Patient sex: F
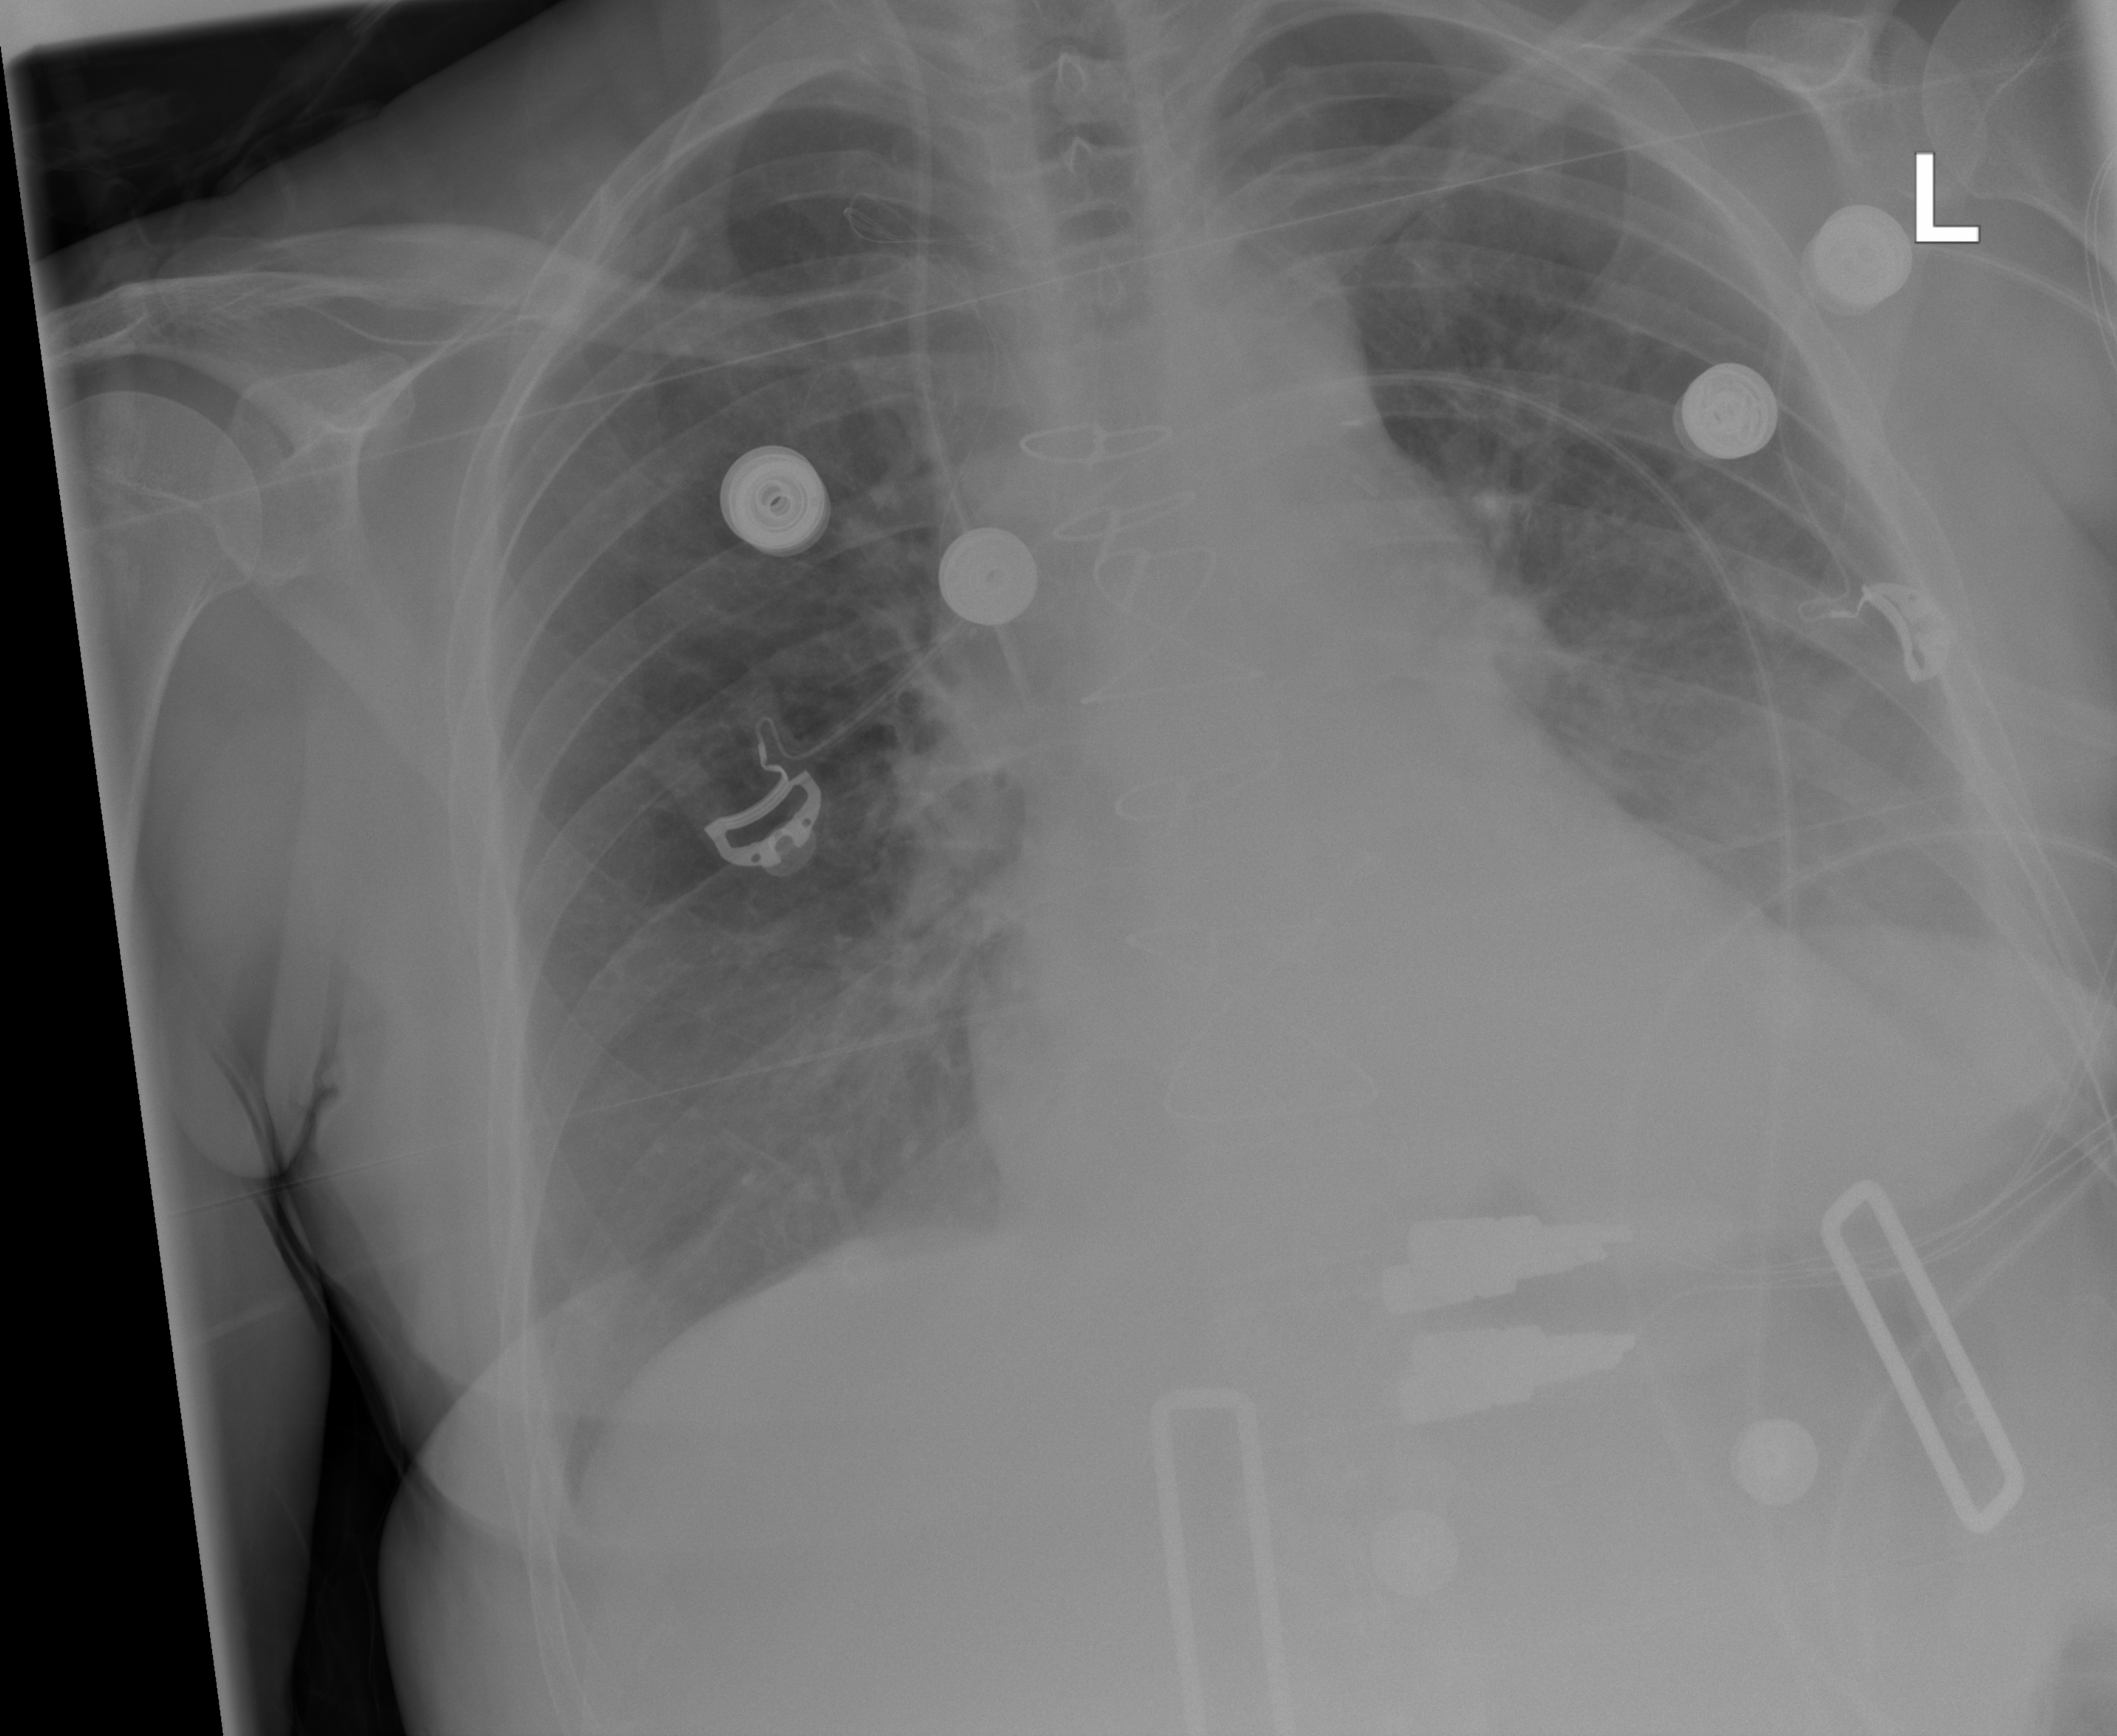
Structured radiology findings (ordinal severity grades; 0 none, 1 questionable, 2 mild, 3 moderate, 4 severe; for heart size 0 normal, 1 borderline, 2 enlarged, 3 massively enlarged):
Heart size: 0
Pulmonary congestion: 0
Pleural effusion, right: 0
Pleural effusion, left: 2
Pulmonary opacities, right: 0
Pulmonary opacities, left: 0
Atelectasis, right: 0
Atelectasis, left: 2